Field crop: maize
Growth stage: 2
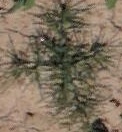
Species: salsola